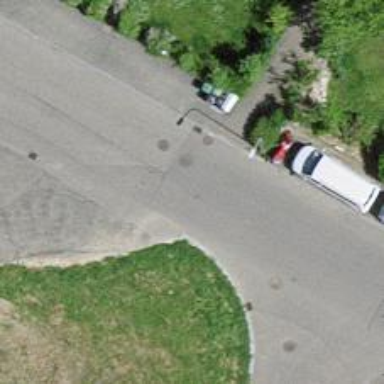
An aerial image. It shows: Paved path.